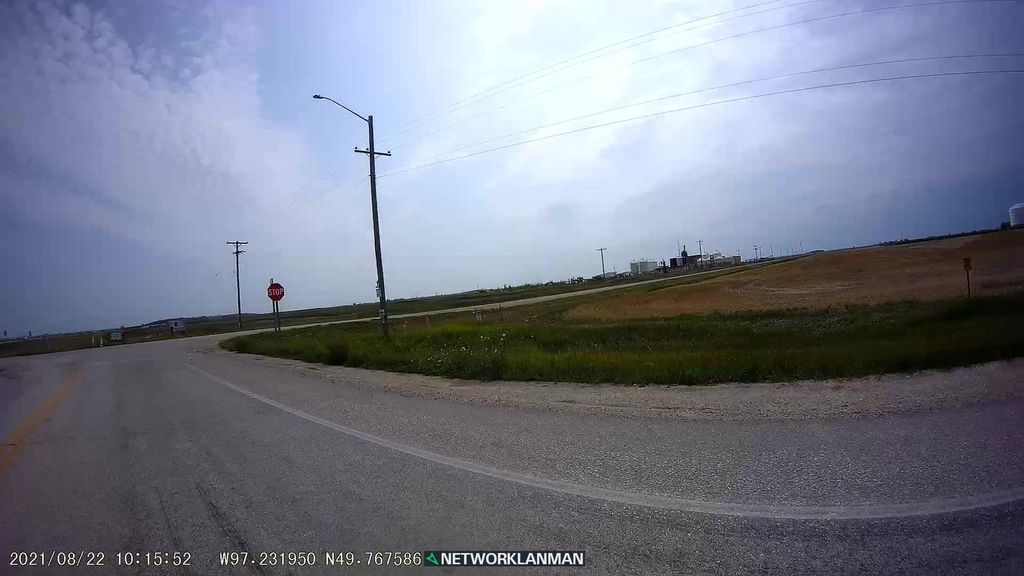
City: winnipeg